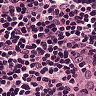
Metastatic tissue present: no